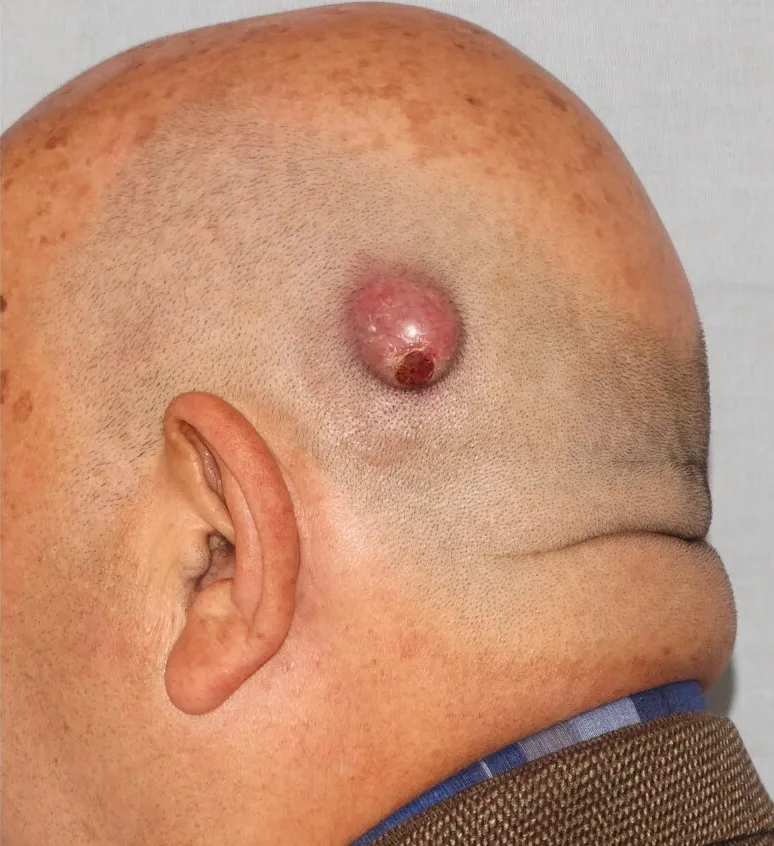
Mobile, hyperemic tumor located in the left temporal region.
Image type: medical_photograph (skin_photograph)